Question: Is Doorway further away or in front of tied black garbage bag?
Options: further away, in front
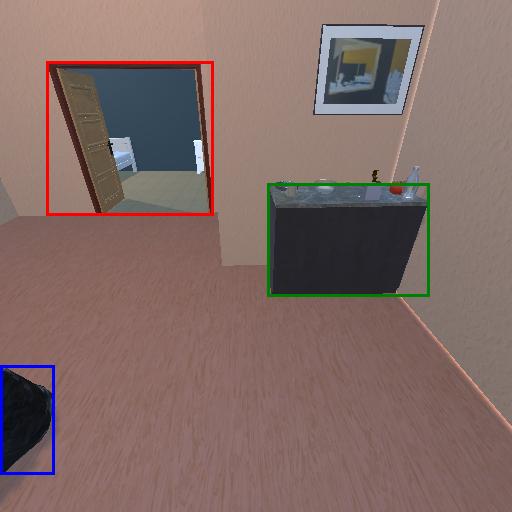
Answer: further away